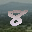
Label: 8